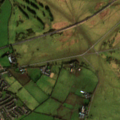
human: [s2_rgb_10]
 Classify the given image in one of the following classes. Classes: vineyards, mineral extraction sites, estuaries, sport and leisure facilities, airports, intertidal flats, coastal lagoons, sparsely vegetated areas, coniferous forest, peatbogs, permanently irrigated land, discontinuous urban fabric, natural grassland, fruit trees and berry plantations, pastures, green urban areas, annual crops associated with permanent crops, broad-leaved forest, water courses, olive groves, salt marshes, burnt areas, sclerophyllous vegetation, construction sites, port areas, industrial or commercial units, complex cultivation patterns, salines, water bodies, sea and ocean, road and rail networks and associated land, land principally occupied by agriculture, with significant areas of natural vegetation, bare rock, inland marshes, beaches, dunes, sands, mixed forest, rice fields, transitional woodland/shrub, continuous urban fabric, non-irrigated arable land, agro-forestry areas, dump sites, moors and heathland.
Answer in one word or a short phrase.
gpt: discontinuous urban fabric, pastures, natural grassland